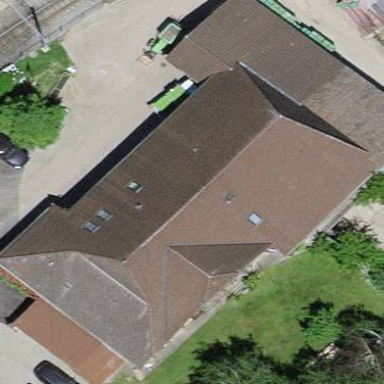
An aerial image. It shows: Farm building.